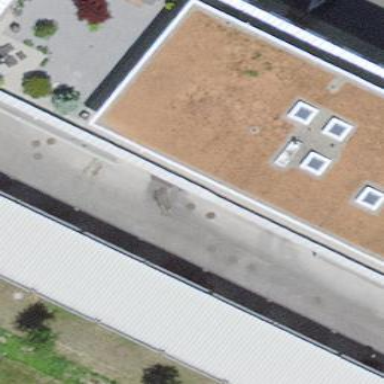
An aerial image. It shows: Car wash facility located inside building.